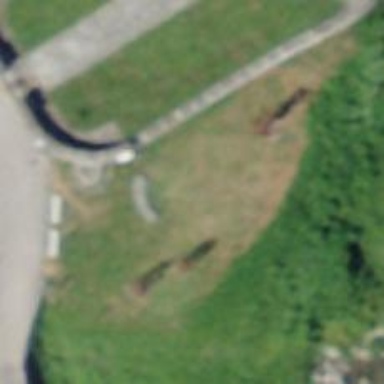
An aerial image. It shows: Bench for seating.